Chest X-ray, AP view. Patient: 19 years old, sex M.
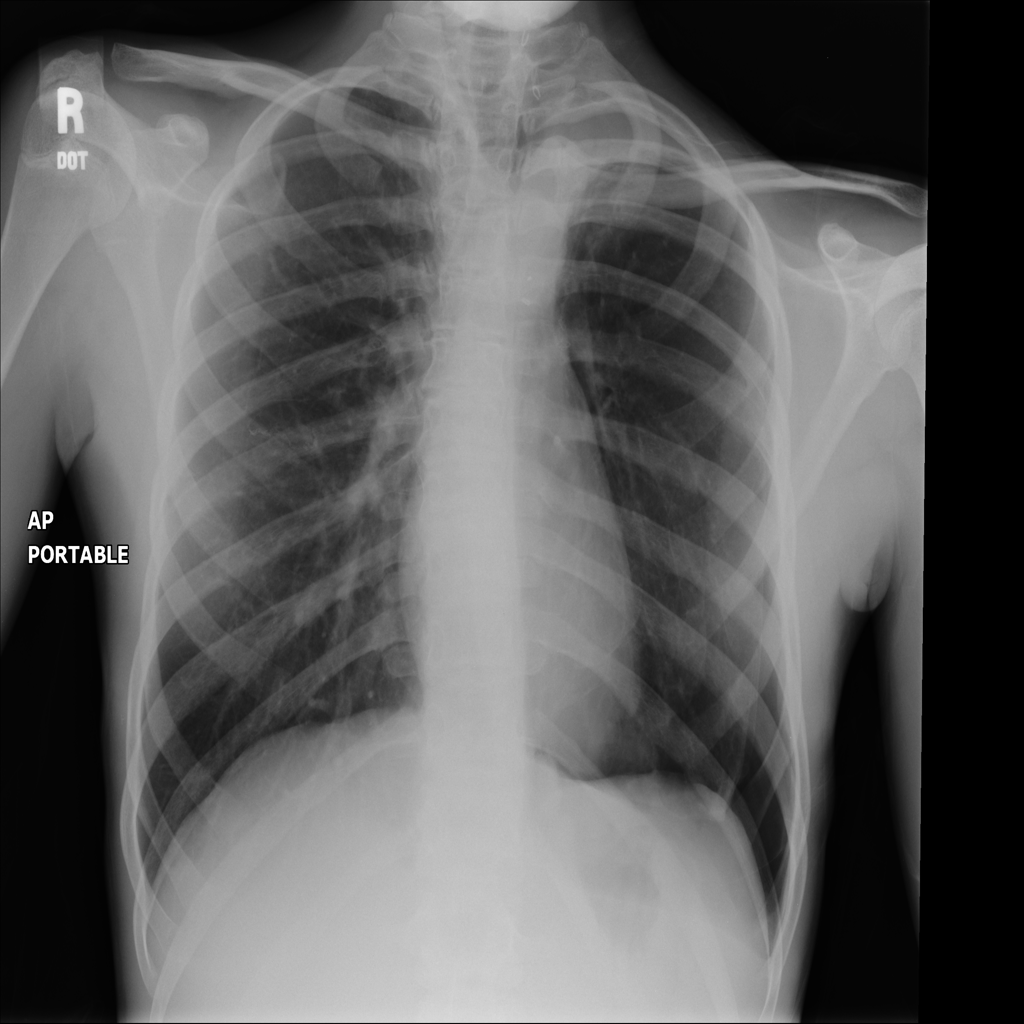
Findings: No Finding